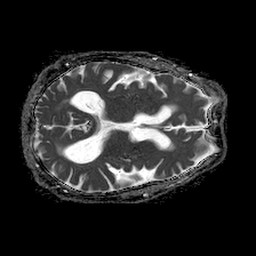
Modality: ADC
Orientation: axial
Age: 72
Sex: female
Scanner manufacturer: philips
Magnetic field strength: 1.5 T
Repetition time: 4.6 s
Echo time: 0.08631 s